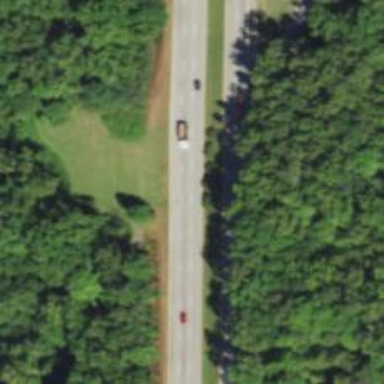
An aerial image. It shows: Asphalt trunk highway.